【题型】选择题　【知识点】解析几何　【难度】easy
设 $m \in \mathbf{R}$，若过定点 $A$ 的动直线 $x + my - m = 0$ 和过定点 $B$ 的动直线 $mx - y - m + 3 = 0$ 交于点 $P(x,y)$，$AB$ 中点为 $Q$，则 $|PQ|$ 的值为（ \hspace{1em} ）

\vspace{1em}

\noindent \textbf{A.} $\frac{\sqrt{5}}{2}$ \hspace{3em} \textbf{B.} $\sqrt{5}$ \hspace{3em} \textbf{C.} $\frac{5}{2}$ \hspace{3em} \textbf{D.} 与 $m$ 的取值有关
【解答】

\noindent \textbf{【答案】} A

\vspace{0.2cm}
\noindent \textbf{【分析】} 求解直线经过的定点，根据两直线垂直，即可根据直角三角形的性质求解.

\vspace{0.2cm}
\noindent \textbf{【详解】} 由于$x+my-m=0$经过的定点为$(0,1)$，所以$A(0,1)$，
直线$mx-y-m+3=0$变形为$m(x-1)-y+3=0$，
所以经过定点$(1,3)$，故$B(1,3)$，
因为$1\cdot m+m\cdot(-1)=0$，所以两直线垂直，如图，

\vspace{0.2cm}
\noindent 因此$\triangle ABP$为直角三角形，
所以$|PQ|=\dfrac{1}{2}|AB|=\dfrac{1}{2}\sqrt{(1-0)^2+(3-1)^2}=\dfrac{\sqrt{5}}{2}$，
故选：A

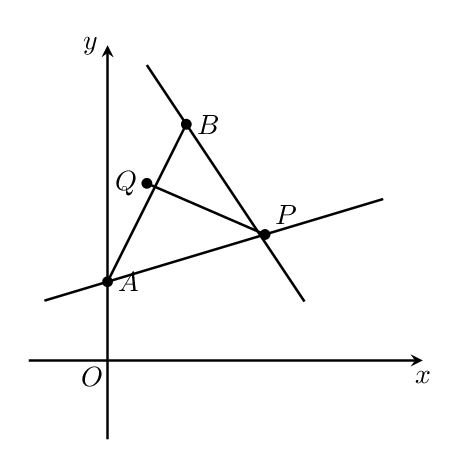